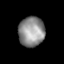
Tissue: lung
Cell type: Epithelial cells
Senescence score: 0.1429
Nuclear area (px): 762
Mean DAPI intensity: 141.657